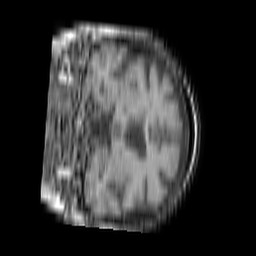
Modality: T1w
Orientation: coronal
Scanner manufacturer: philips
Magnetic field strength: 1.5 T
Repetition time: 0.1537 s
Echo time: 0.001831 s